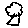
Label: tree